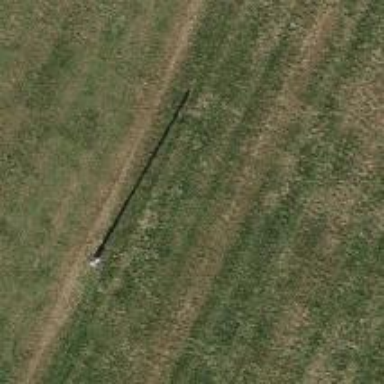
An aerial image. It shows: Power pole.